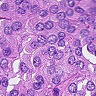
Metastatic tissue present: yes